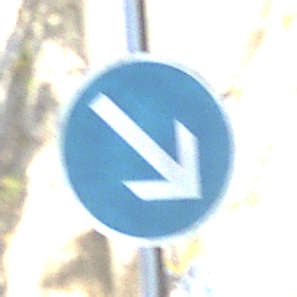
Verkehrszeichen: VorgeschriebeneVorbeifahrtRechts
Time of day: Midday
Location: Outdoor (Urban)
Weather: Clear
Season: NotSpecified
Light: Natural